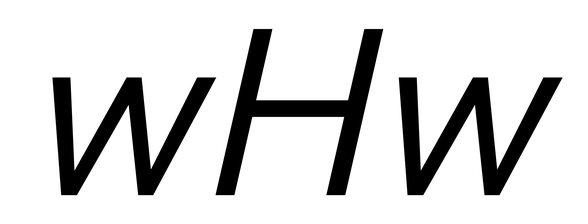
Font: InstrumentSans-Italic_Italic